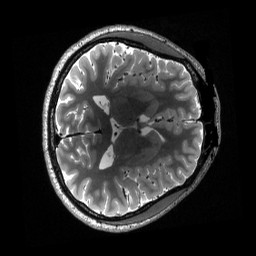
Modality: T2w
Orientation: axial
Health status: healthy
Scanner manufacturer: siemens
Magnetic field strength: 3 T
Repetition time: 3.2 s
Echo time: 0.563 s